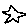
Label: star